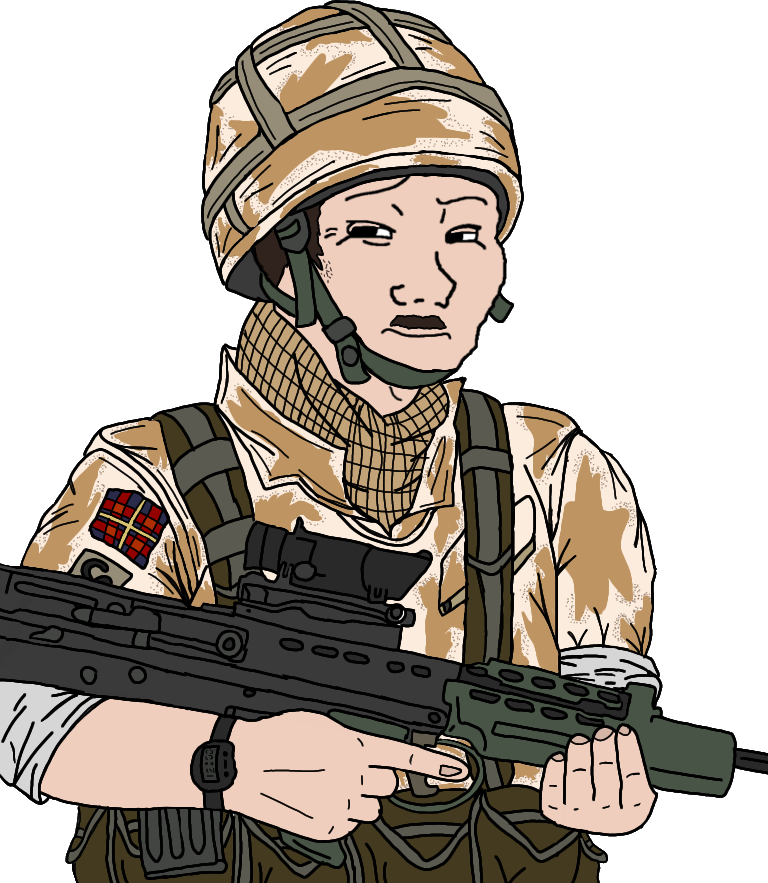
Label: 5_Smugjak